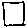
Label: square